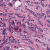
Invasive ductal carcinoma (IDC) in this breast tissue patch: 1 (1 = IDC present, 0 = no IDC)